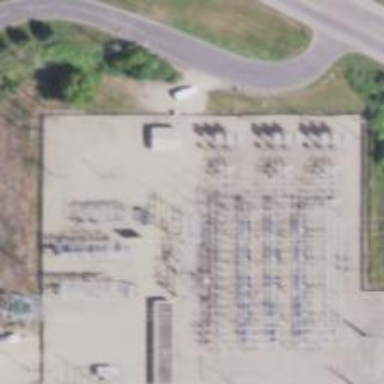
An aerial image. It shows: Triple tower power structure.